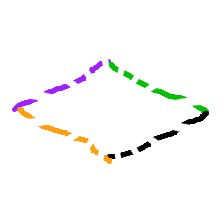
Shape: rhombus